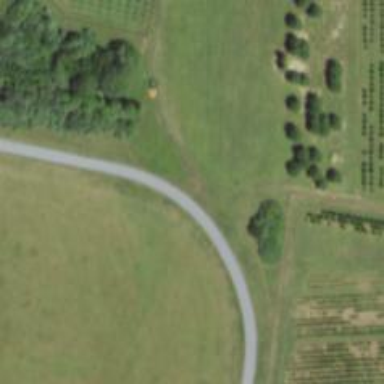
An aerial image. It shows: Driveway leading to service road.